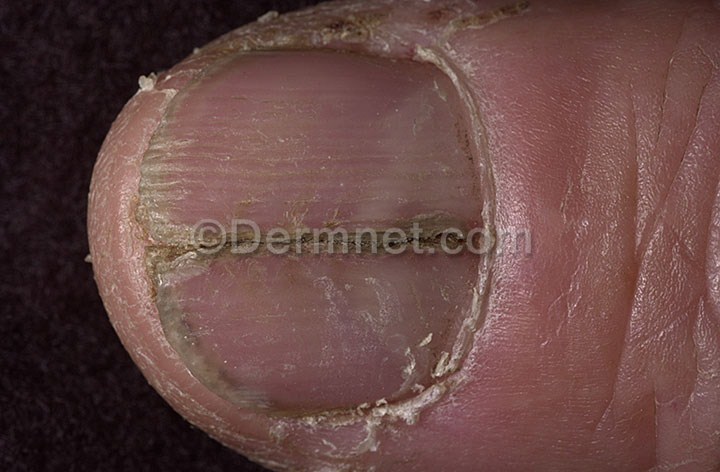
Disease: Nail Fungus and other Nail Disease